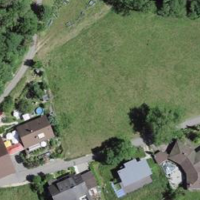
EUNIS habitat code: 55
Species observed at this site:
Cardamine heptaphylla